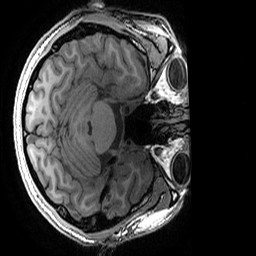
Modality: T1w
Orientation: axial
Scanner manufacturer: ge
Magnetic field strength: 3 T
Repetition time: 0.008156 s
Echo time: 0.00318 s